Field crop: maize
Growth stage: 1
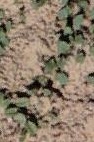
Species: convolvulus